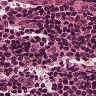
Metastatic tissue present: no